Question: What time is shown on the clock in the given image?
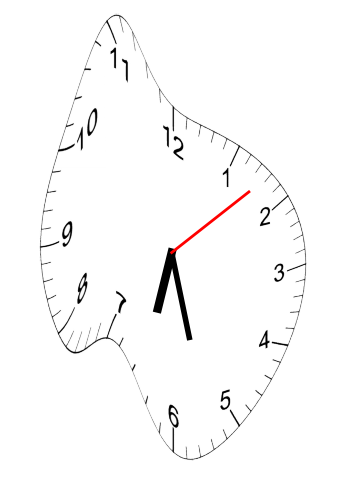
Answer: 06:27:08